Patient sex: M
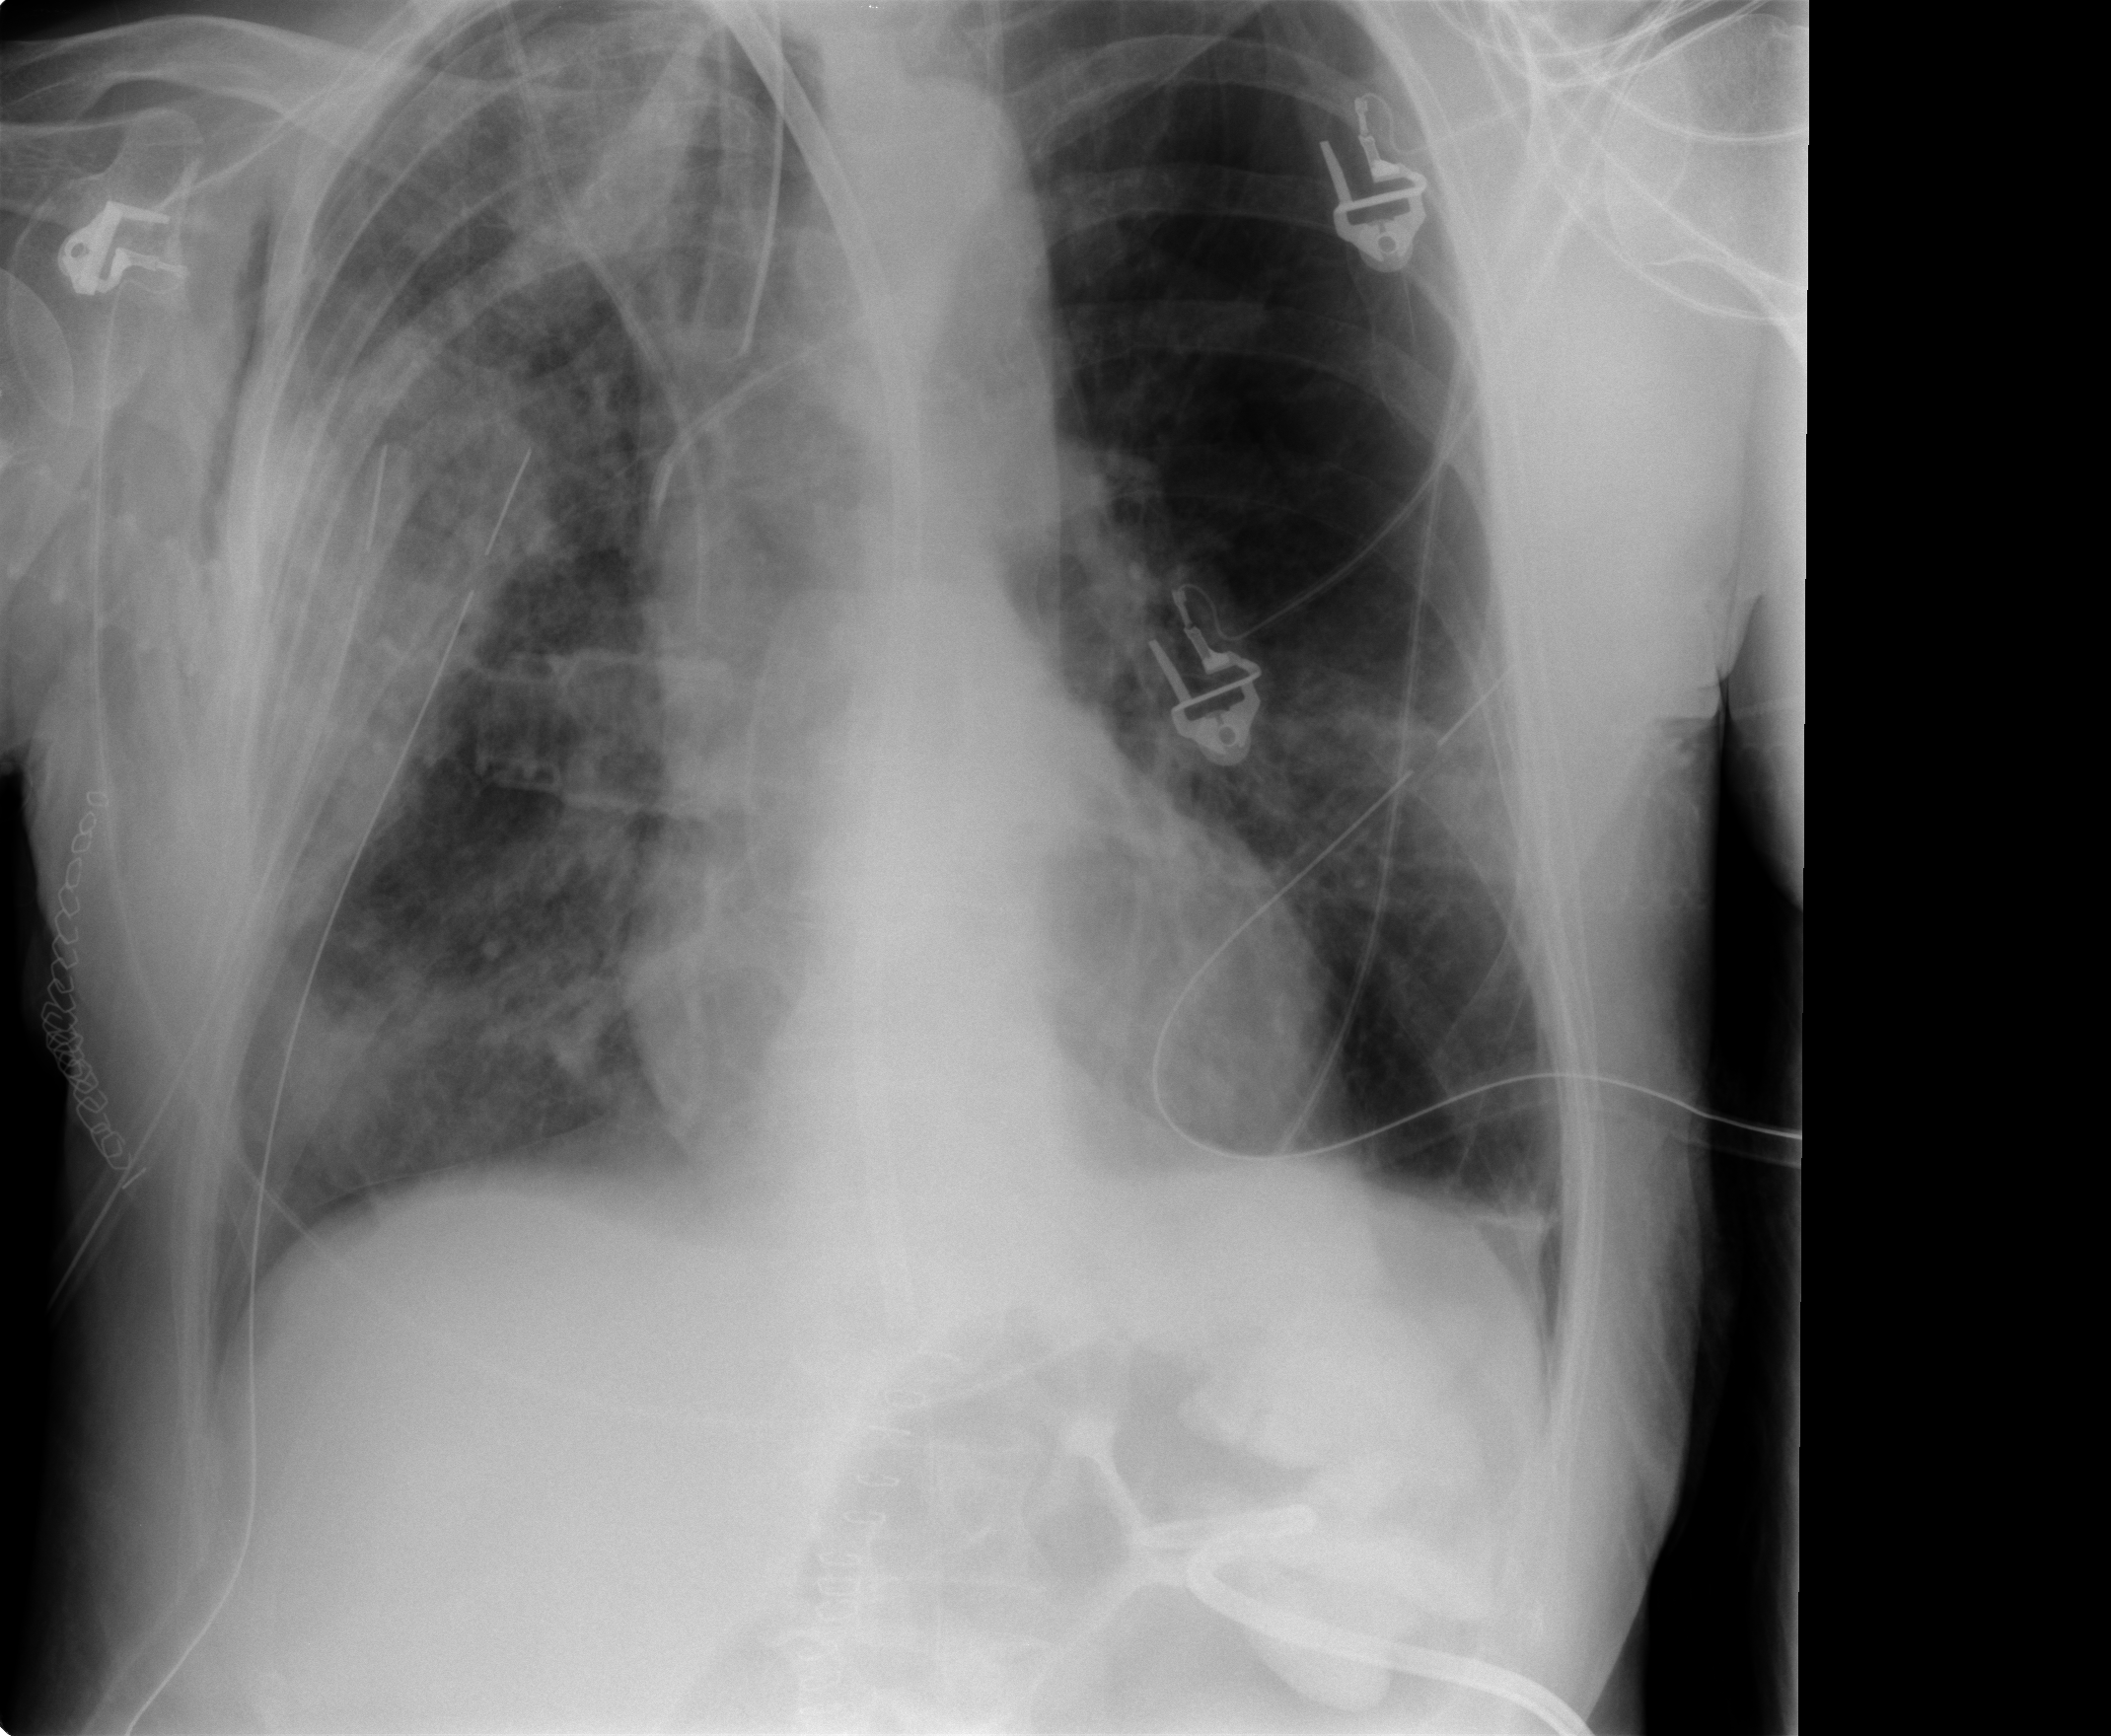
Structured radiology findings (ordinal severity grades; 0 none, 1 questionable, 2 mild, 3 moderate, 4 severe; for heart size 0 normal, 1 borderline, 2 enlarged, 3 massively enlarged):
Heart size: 0
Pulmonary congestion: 2
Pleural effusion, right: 1
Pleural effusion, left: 1
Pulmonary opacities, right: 2
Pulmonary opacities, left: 1
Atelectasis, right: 2
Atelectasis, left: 2